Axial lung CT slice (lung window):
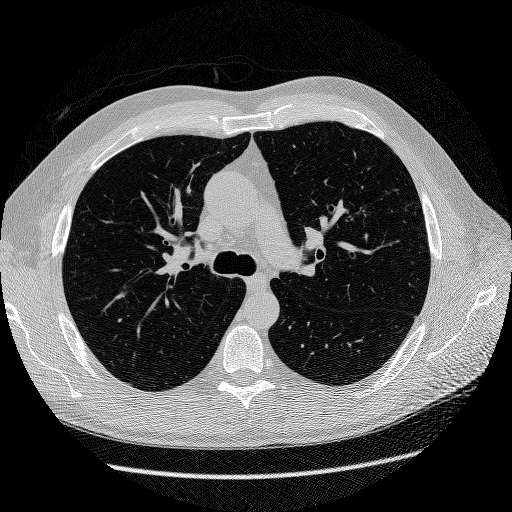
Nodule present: no